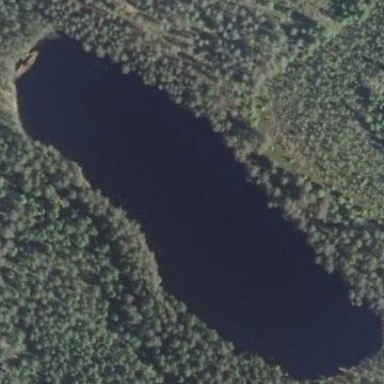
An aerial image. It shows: Beautiful lake surrounded by nature.